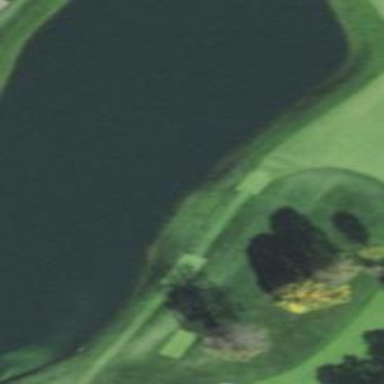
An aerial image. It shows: Picturesque scene of golf course with lateral water hazard.